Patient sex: M
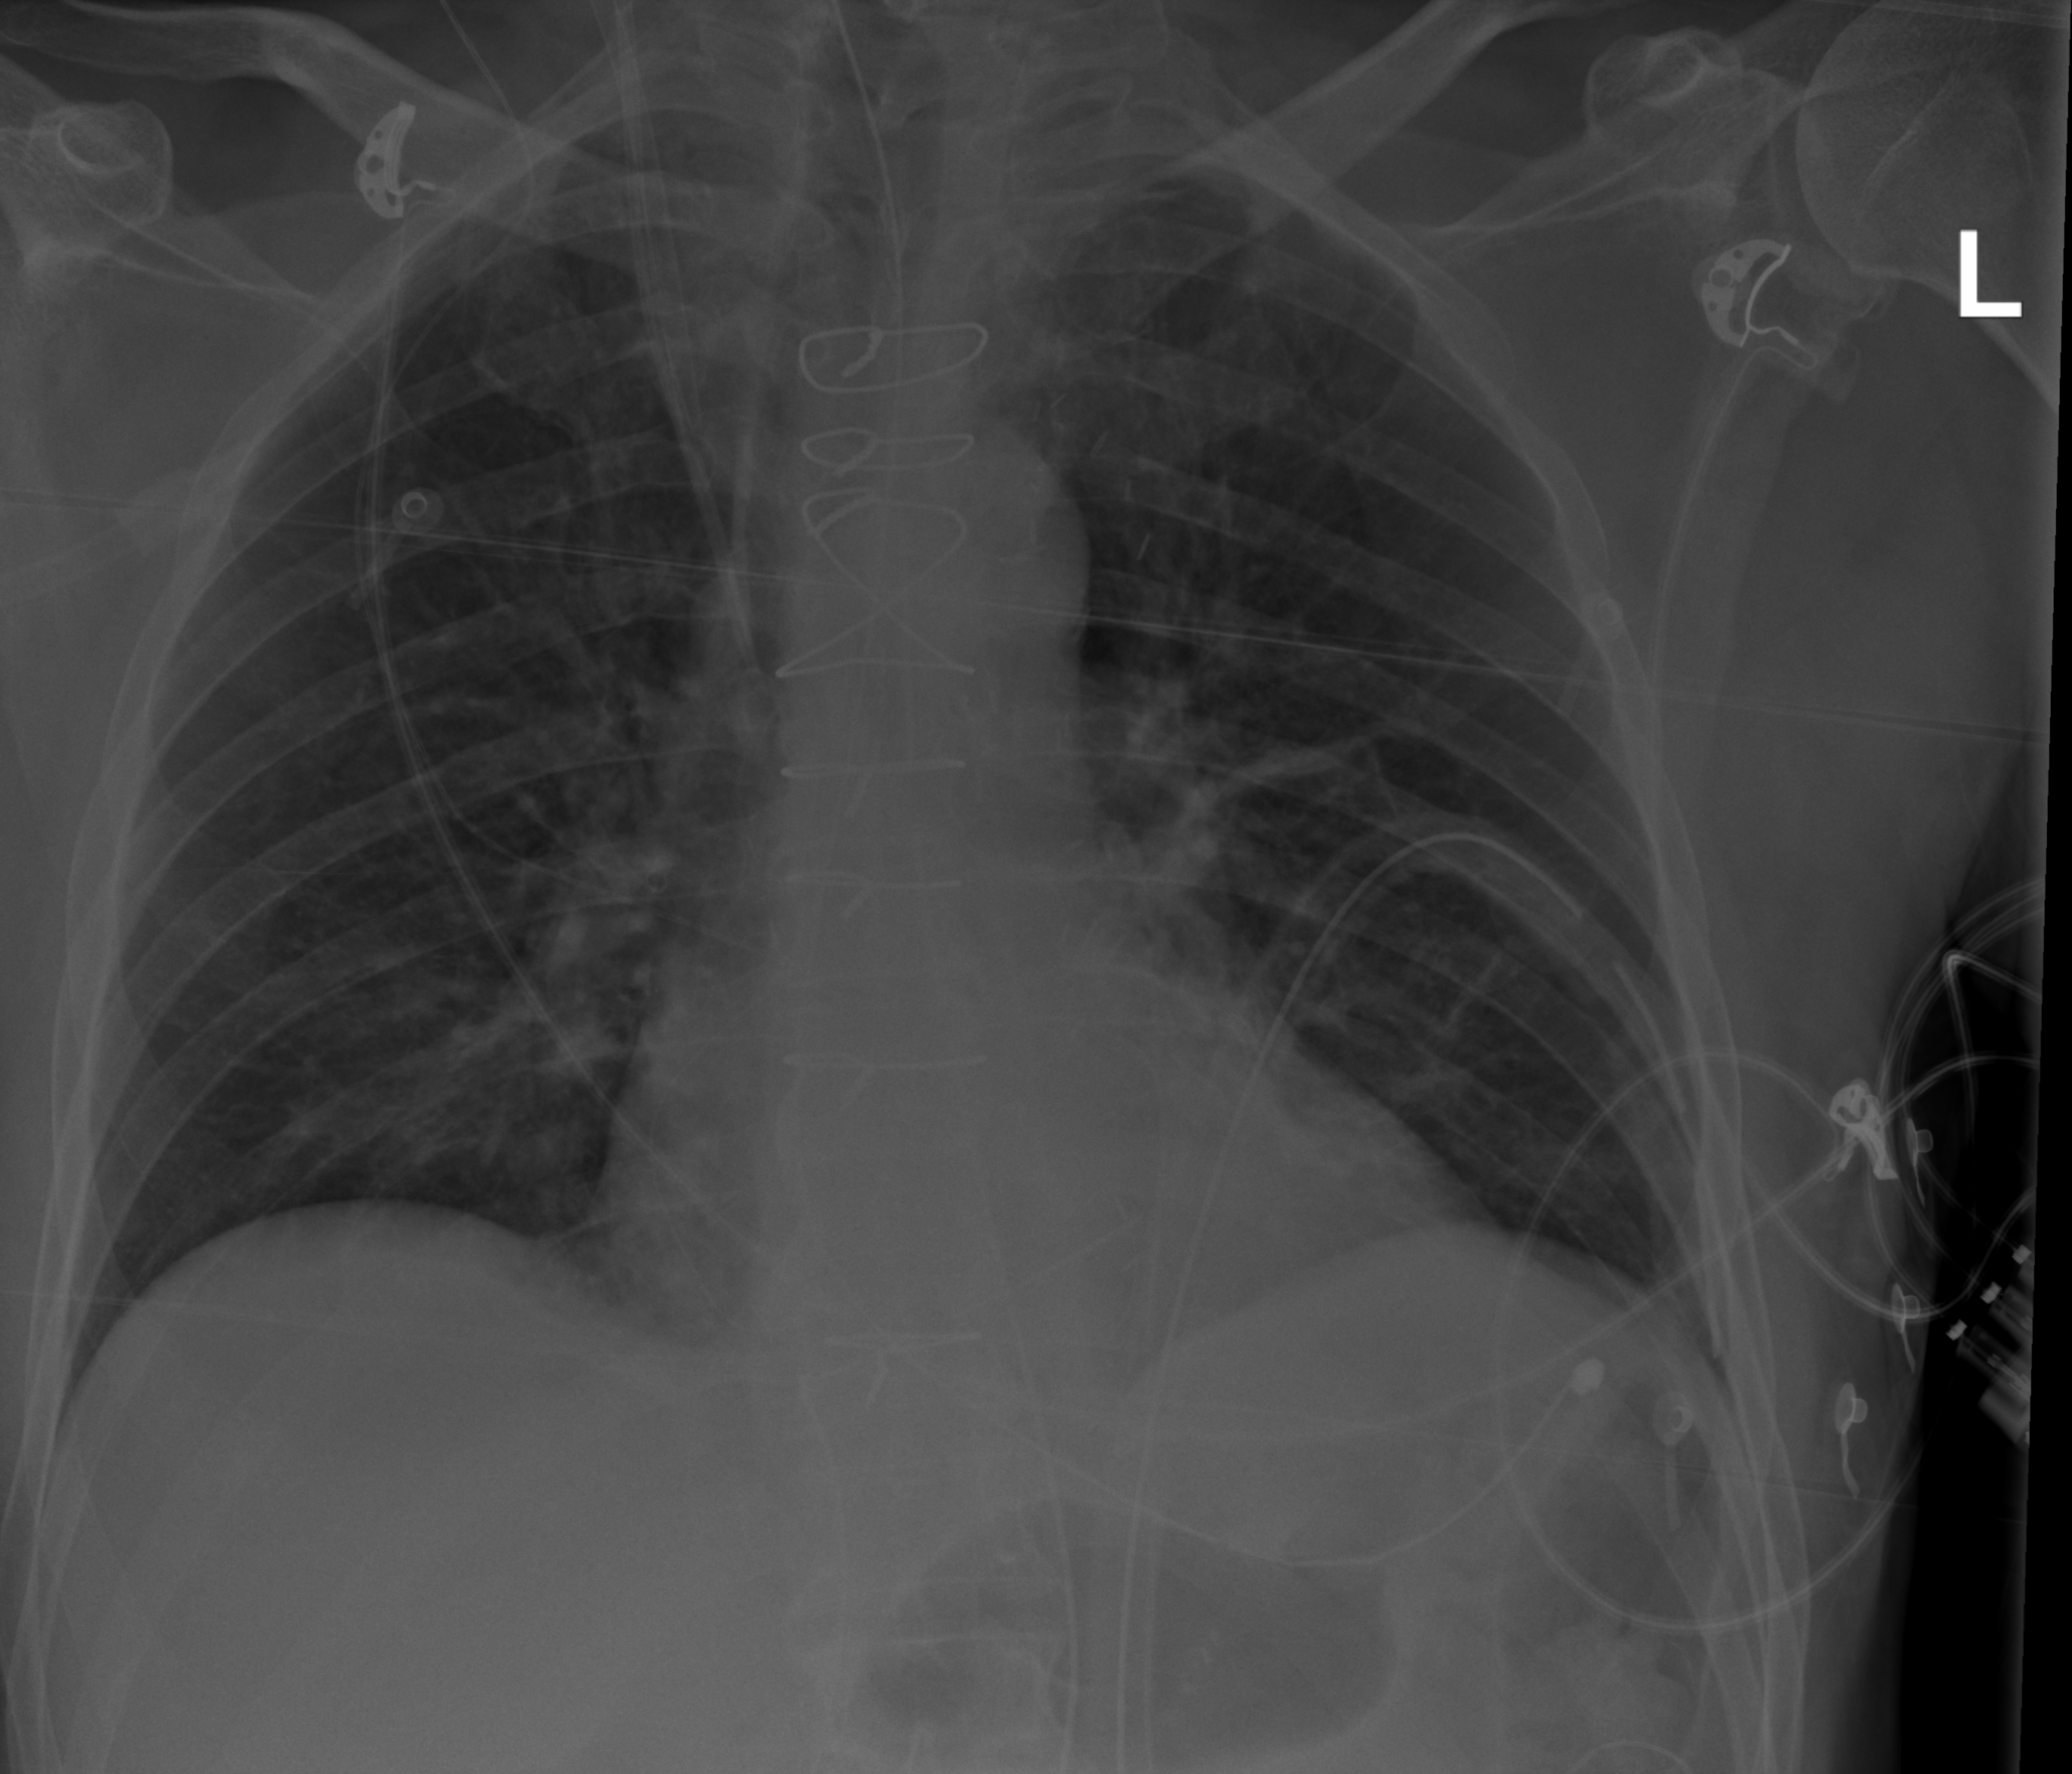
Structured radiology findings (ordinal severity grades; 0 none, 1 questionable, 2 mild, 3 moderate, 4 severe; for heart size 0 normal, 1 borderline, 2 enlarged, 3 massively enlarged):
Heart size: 1
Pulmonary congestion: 2
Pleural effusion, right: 0
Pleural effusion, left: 0
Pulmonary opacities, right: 0
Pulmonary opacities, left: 0
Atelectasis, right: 2
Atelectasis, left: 2